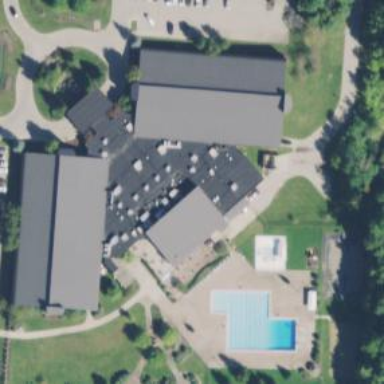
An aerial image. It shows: Fitness center building.